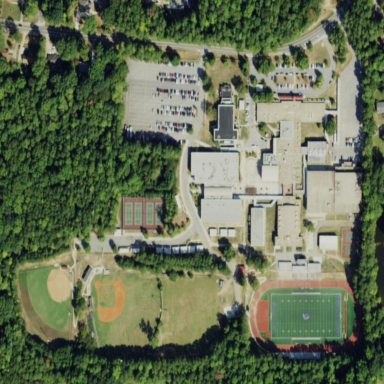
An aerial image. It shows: School.